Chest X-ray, PA view. Patient: 41 years old, sex F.
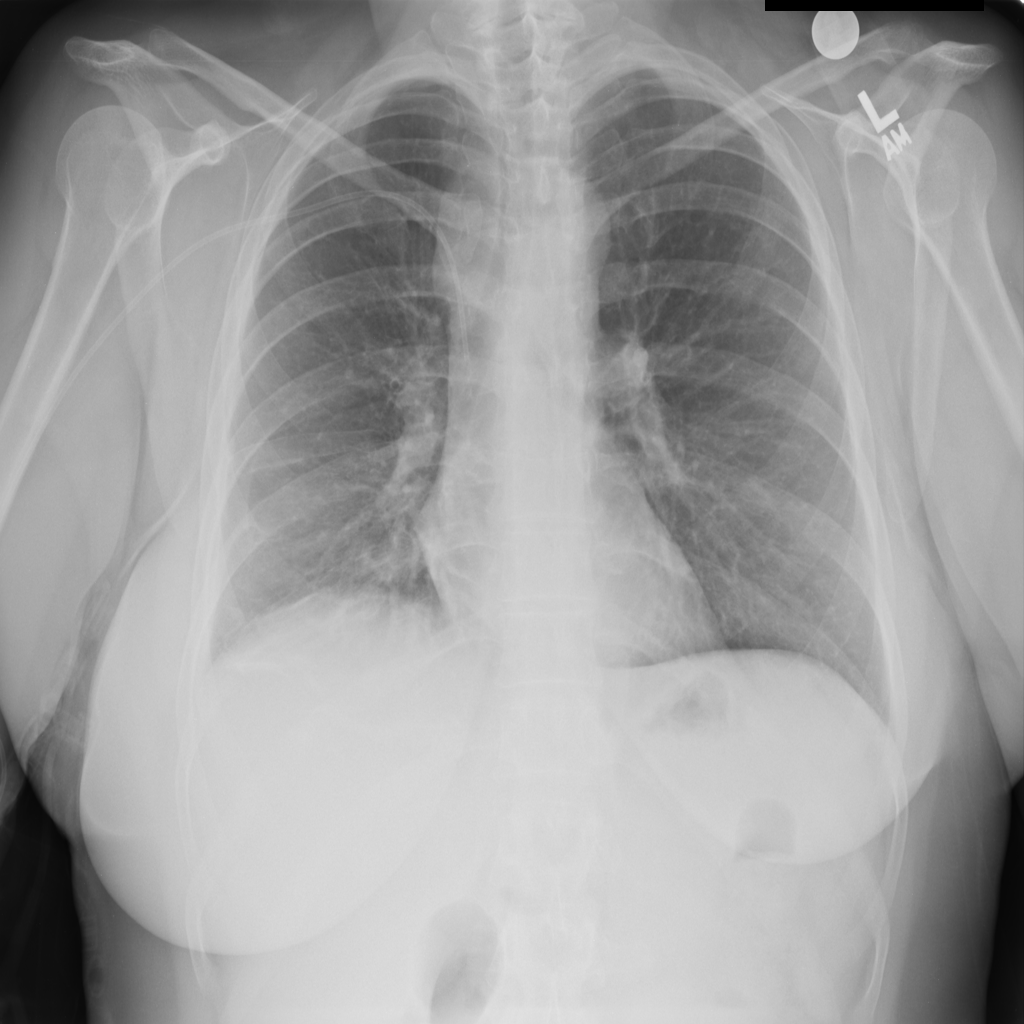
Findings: No Finding